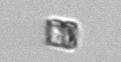
Label: Bacillariophyceae_morphotype1